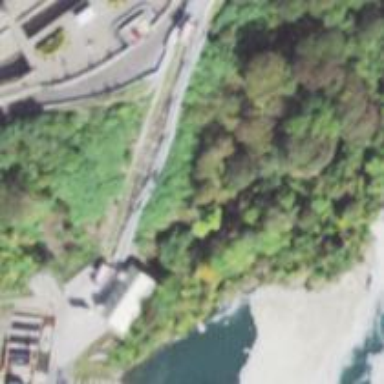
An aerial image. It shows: Funicular railway.